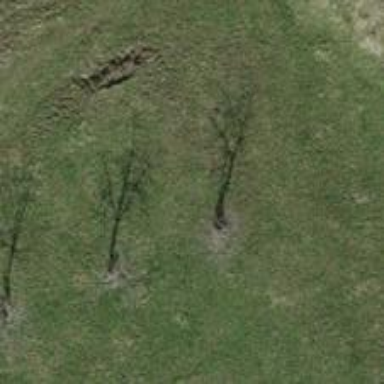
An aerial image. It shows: Single tag "natural: tree."